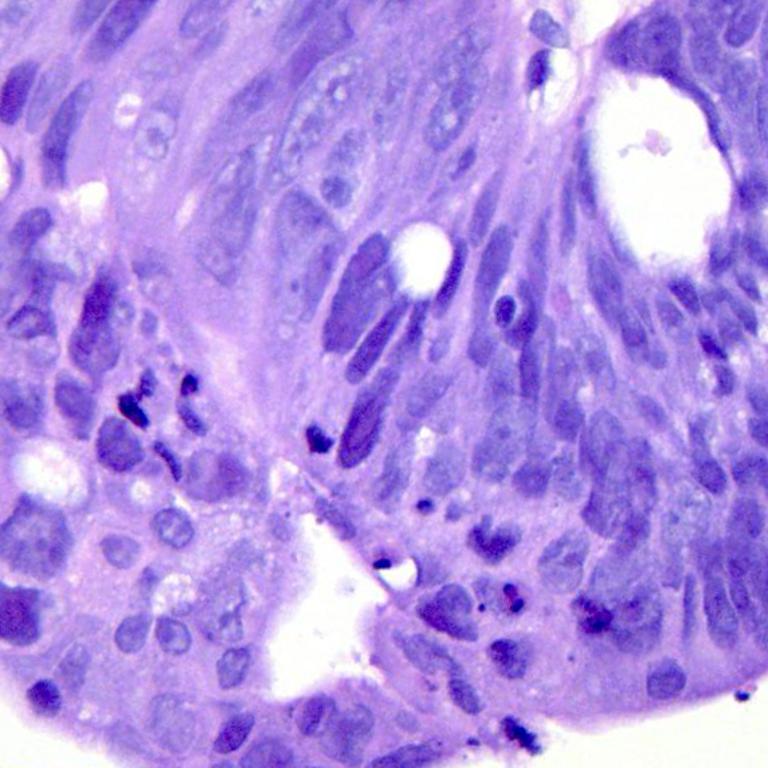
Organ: colon
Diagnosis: adenocarcinomas